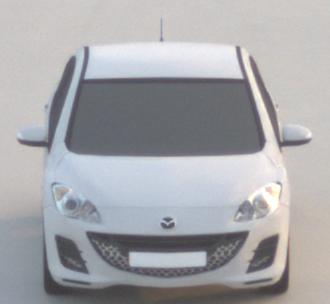
Make: Mazda
Model: 3 1.6
Detailed model: 3 (BL)
Model produced from: 2009/05
Model produced until: 2010/12
Doors: 5
Color: white
Road condition: dry road
Daytime: sunrise or sunset
Contrast: low contrast